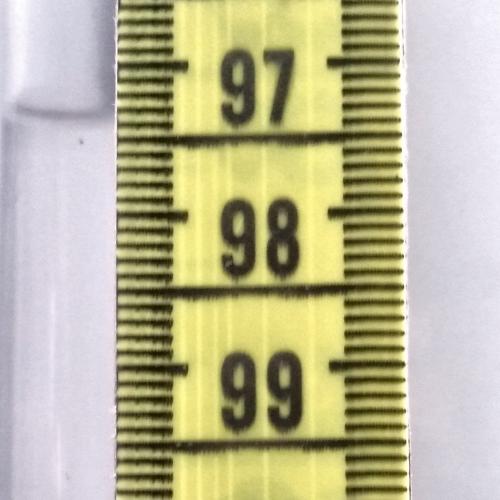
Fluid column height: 97.3 cm